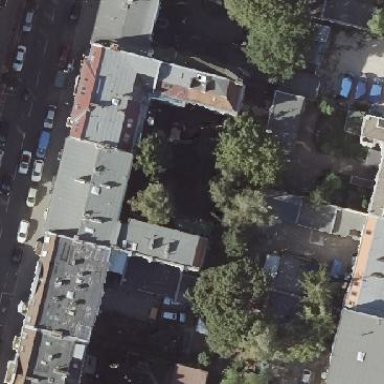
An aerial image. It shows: Residential building with hipped roof.